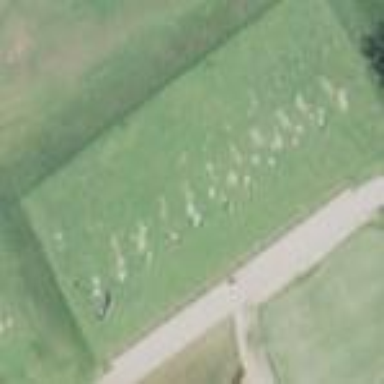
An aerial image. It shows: Golf driving range on grassy leisure land.